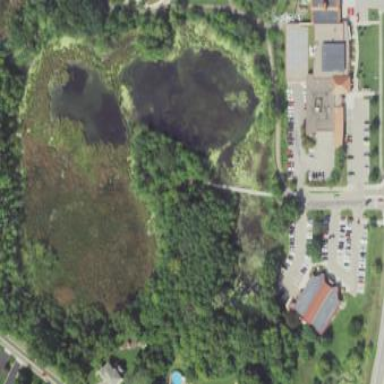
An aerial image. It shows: Marshy wetland area.